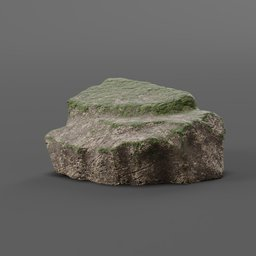
Label: nature